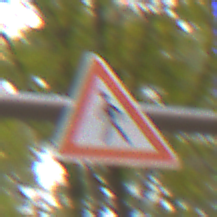
Verkehrszeichen: FussgaengerRechts
Umgebung: Outdoor, Nature
Tageszeit: Midday
Wetter: Overcast
Licht: Natural
Jahreszeit: NotSpecified
Kontrast: LowContrast